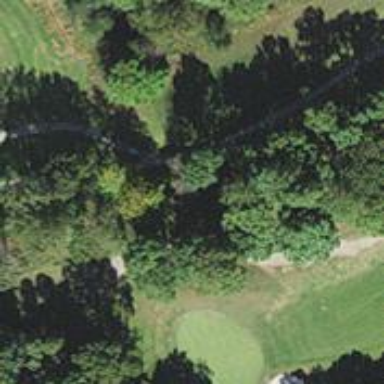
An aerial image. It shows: Pathway for golfing.